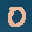
Label: 0